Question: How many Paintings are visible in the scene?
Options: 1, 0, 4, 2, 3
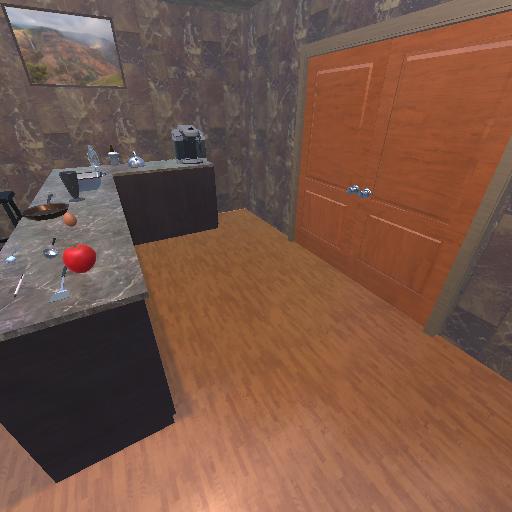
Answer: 1